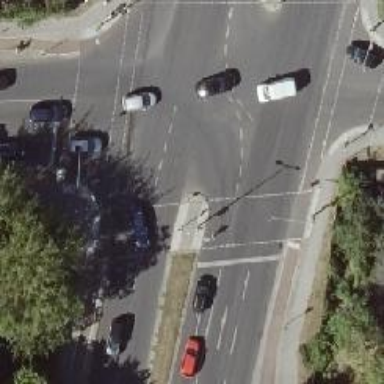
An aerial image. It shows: Secondary road with asphalt surface and lane markings.